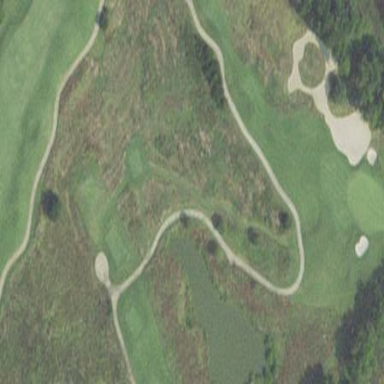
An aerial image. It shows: Water hazard on golf course.